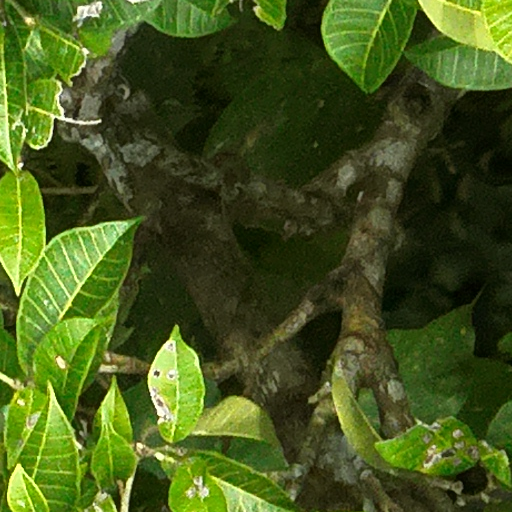
Species: Brosimum alicastrum
GBIF accepted scientific name: Brosimum alicastrum
Crown area (m\u00b2): 134.28